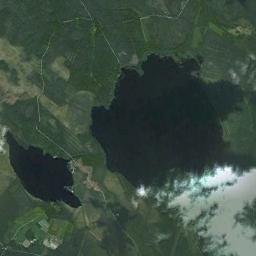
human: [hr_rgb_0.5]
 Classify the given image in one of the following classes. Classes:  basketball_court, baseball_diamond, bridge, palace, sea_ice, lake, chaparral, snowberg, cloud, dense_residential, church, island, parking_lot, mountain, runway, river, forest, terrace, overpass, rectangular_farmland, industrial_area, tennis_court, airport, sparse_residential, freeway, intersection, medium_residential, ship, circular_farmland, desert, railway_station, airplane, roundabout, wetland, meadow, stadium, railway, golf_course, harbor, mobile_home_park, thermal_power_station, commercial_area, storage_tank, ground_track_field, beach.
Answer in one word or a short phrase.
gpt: lake